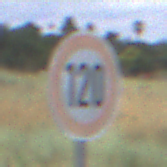
Verkehrszeichen: Geschwindigkeit120
Umgebung: Outdoor, Nature
Tageszeit: Midday
Wetter: PartlyCloudy
Licht: Natural
Jahreszeit: NotSpecified
Kontrast: HighContrast